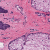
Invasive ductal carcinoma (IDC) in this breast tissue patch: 0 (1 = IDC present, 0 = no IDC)